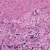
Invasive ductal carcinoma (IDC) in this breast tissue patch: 1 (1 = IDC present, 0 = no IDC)